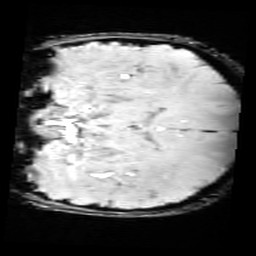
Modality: SWI
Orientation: coronal
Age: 12
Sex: female
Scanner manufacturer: siemens
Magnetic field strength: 3 T
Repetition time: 0.027 s
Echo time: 0.02 s